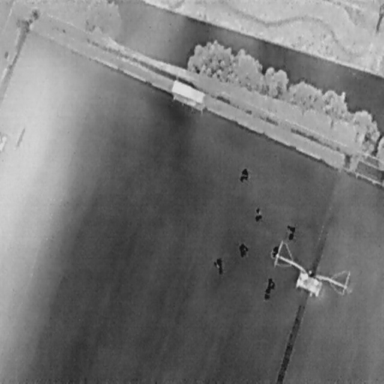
There are seven People in the infrared image.